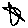
Label: star